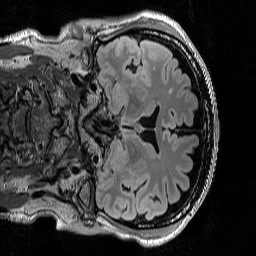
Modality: T2w
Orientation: coronal
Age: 61
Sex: male
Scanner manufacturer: siemens
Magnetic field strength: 3 T
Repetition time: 5 s
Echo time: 0.386 s